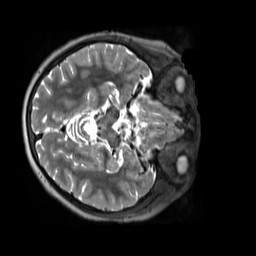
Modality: T2w
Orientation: axial
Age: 11
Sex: male
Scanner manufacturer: siemens
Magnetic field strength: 3 T
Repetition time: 3.2 s
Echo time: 0.408 s